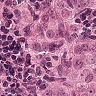
Metastatic tissue present: yes